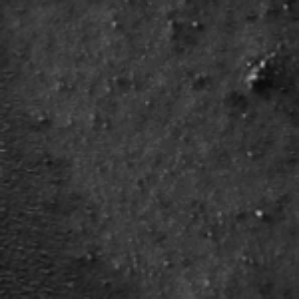
Label: frost